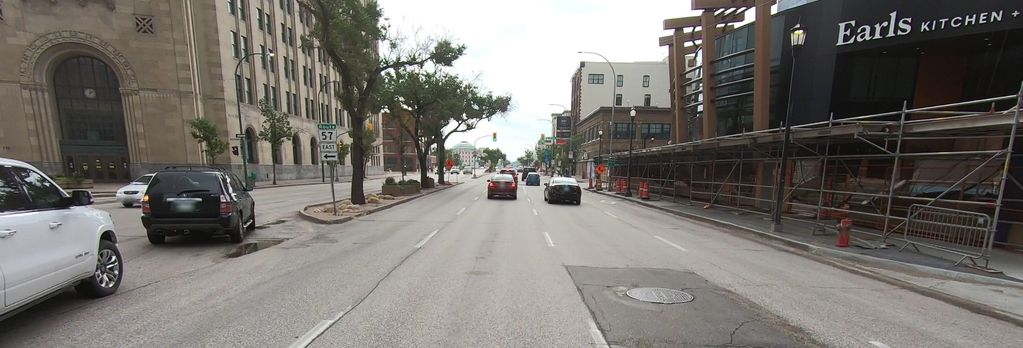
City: winnipeg